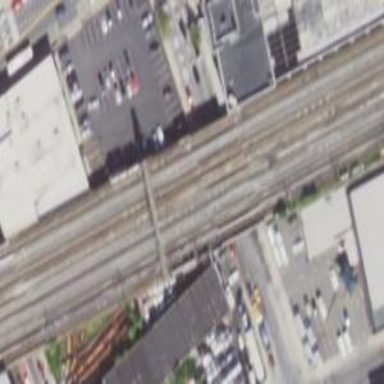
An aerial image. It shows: Railway signal.